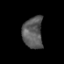
Tissue: prostate
Cell type: T cells
Senescence score: 0.7006
Nuclear area (px): 620
Mean DAPI intensity: 90.171